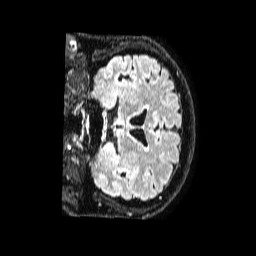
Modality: FLAIR
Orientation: coronal
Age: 59
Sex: male
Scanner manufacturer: philips
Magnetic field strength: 1.5 T
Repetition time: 4.8 s
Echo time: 0.3 s